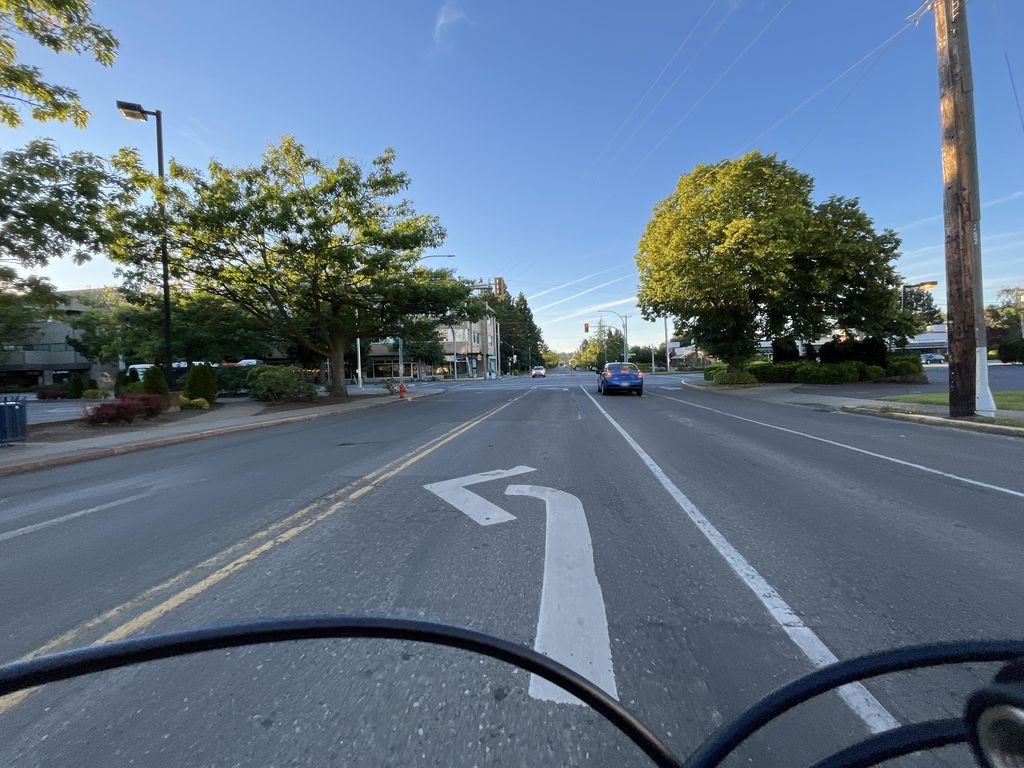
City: victoria